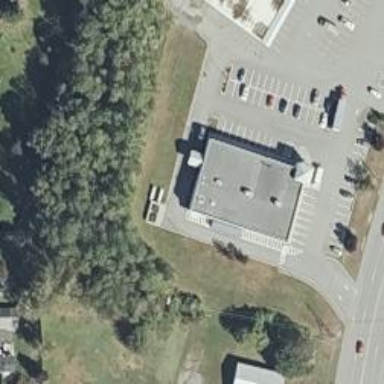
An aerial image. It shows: Pharmacy providing healthcare services.